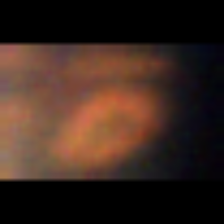
Taxon: Unknown_full_image
Group: Unknown